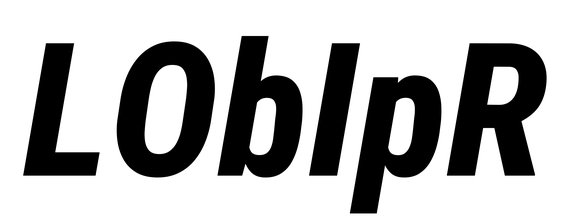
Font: Roboto-Italic_Condensed_ExtraBold_Italic